Field crop: tomato
Growth stage: 2
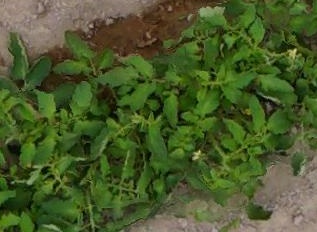
Species: tomato